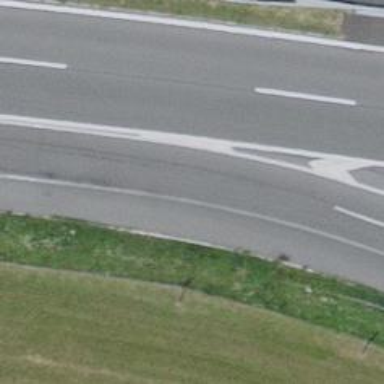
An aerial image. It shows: Asphalt motorway link.